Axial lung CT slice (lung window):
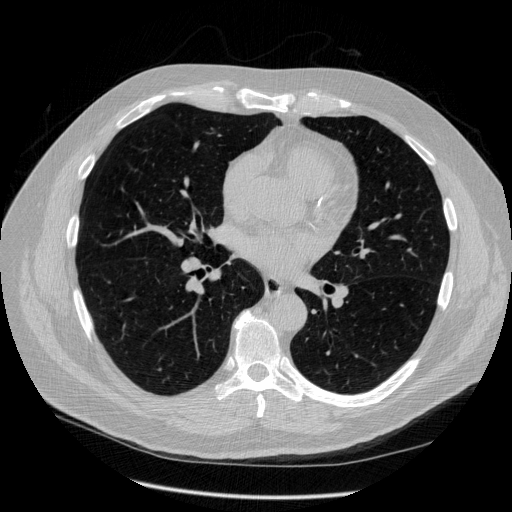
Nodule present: no